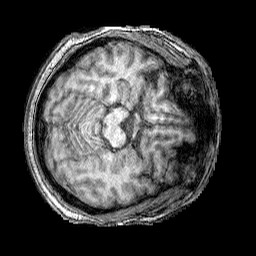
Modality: T1w
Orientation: axial
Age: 53
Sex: male
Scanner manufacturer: siemens
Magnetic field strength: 3 T
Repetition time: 2.25 s
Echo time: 0.00415 s